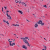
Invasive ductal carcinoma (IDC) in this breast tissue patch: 0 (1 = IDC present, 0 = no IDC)